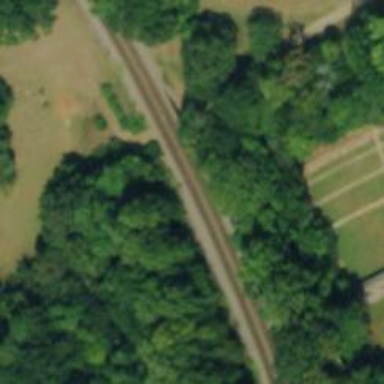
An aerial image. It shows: Bridge over railway line.